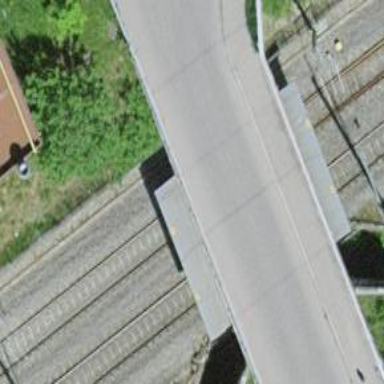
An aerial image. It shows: Railway switch.